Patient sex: M
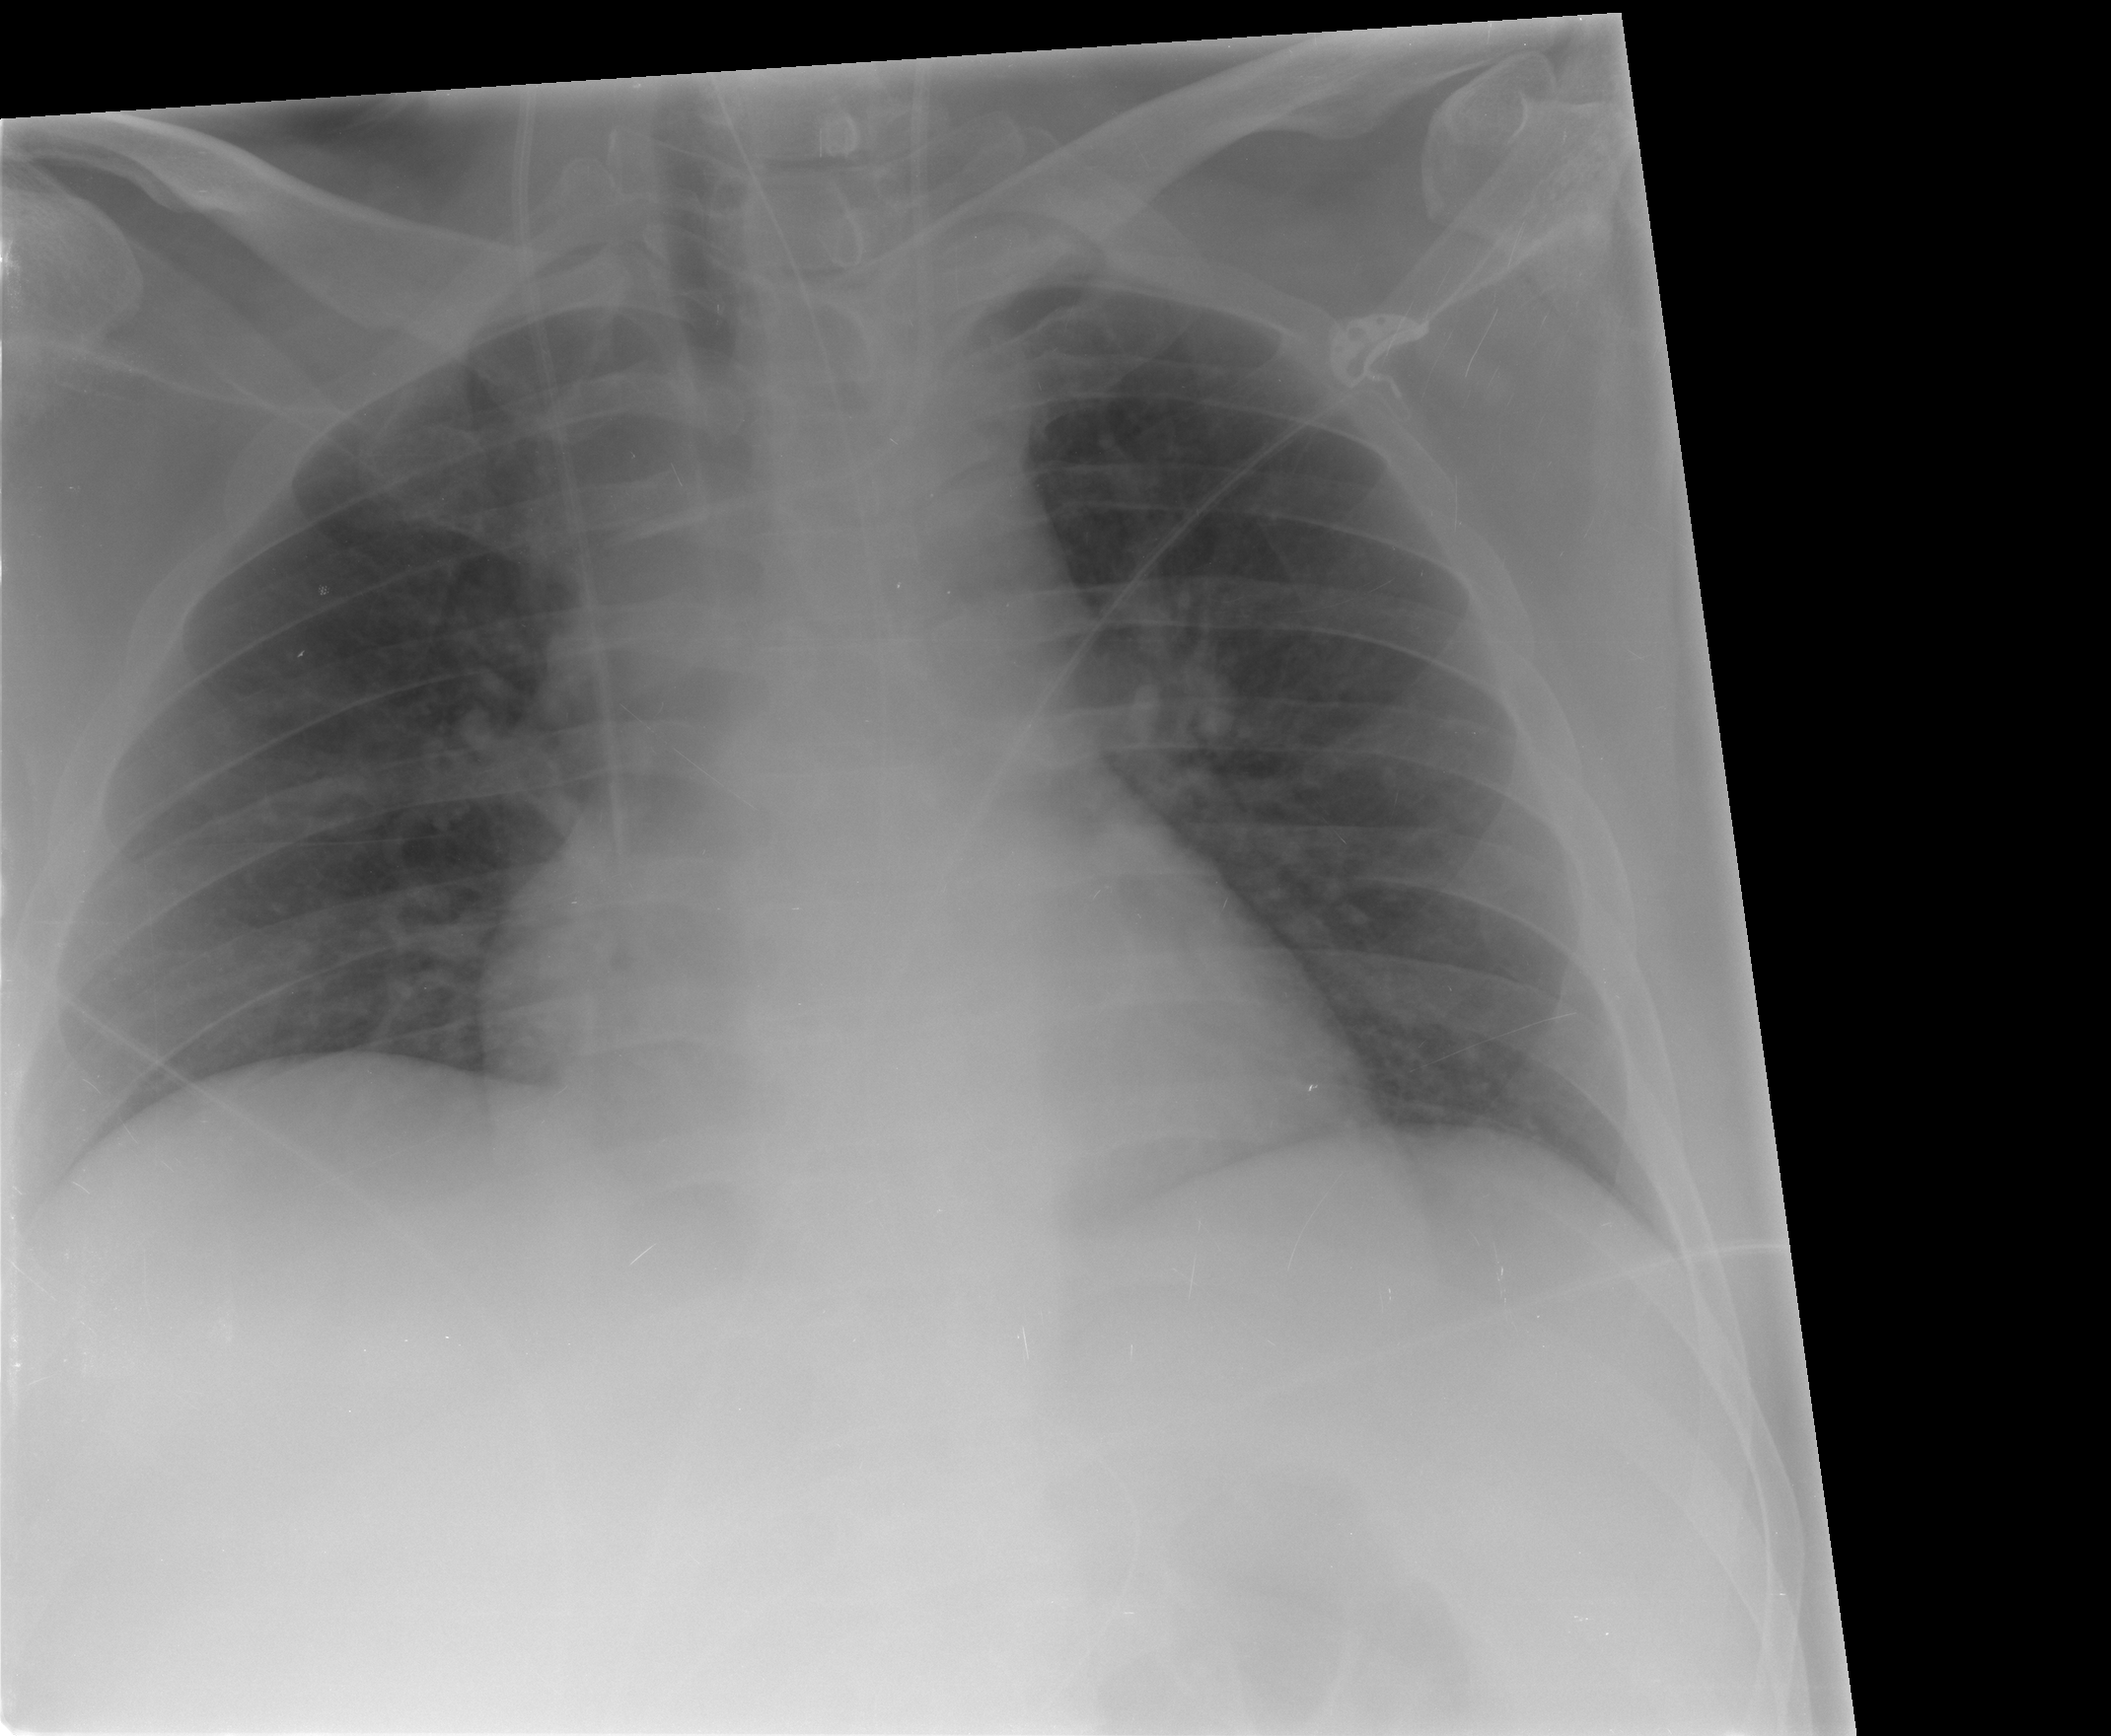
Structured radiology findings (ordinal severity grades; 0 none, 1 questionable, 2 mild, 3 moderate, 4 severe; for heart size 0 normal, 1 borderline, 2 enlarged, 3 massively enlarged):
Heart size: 2
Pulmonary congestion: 2
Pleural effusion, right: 1
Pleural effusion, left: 1
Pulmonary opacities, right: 0
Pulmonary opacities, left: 0
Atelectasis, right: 2
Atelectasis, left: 0